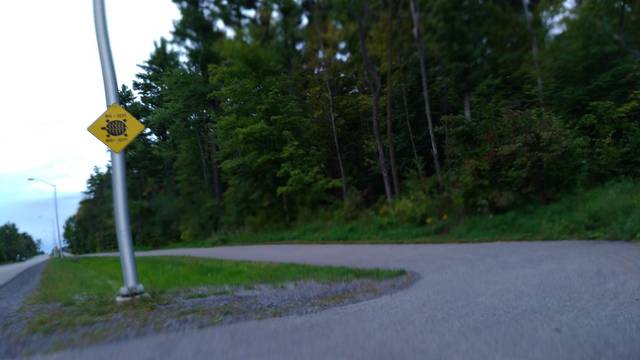
Region: Canada
Coordinates: 45.341, -75.94